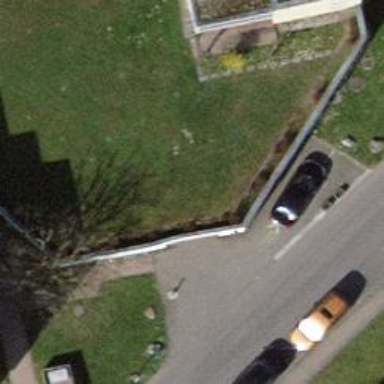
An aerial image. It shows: Post box.